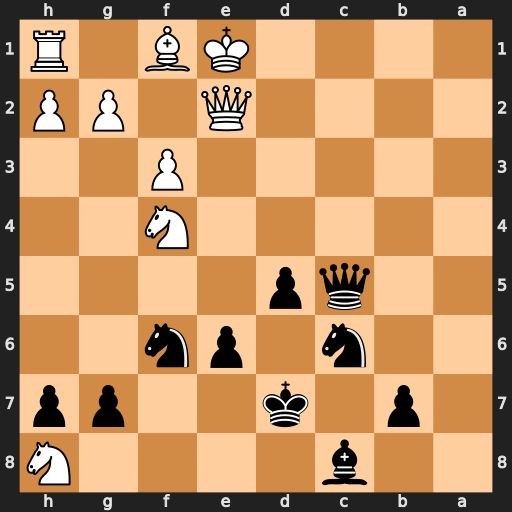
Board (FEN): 2b4N/1p1k2pp/2n1pn2/2qp4/5N2/5P2/4Q1PP/4KB1R
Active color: b
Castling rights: K
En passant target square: -
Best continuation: Qc1+ Kf2 Qxf4